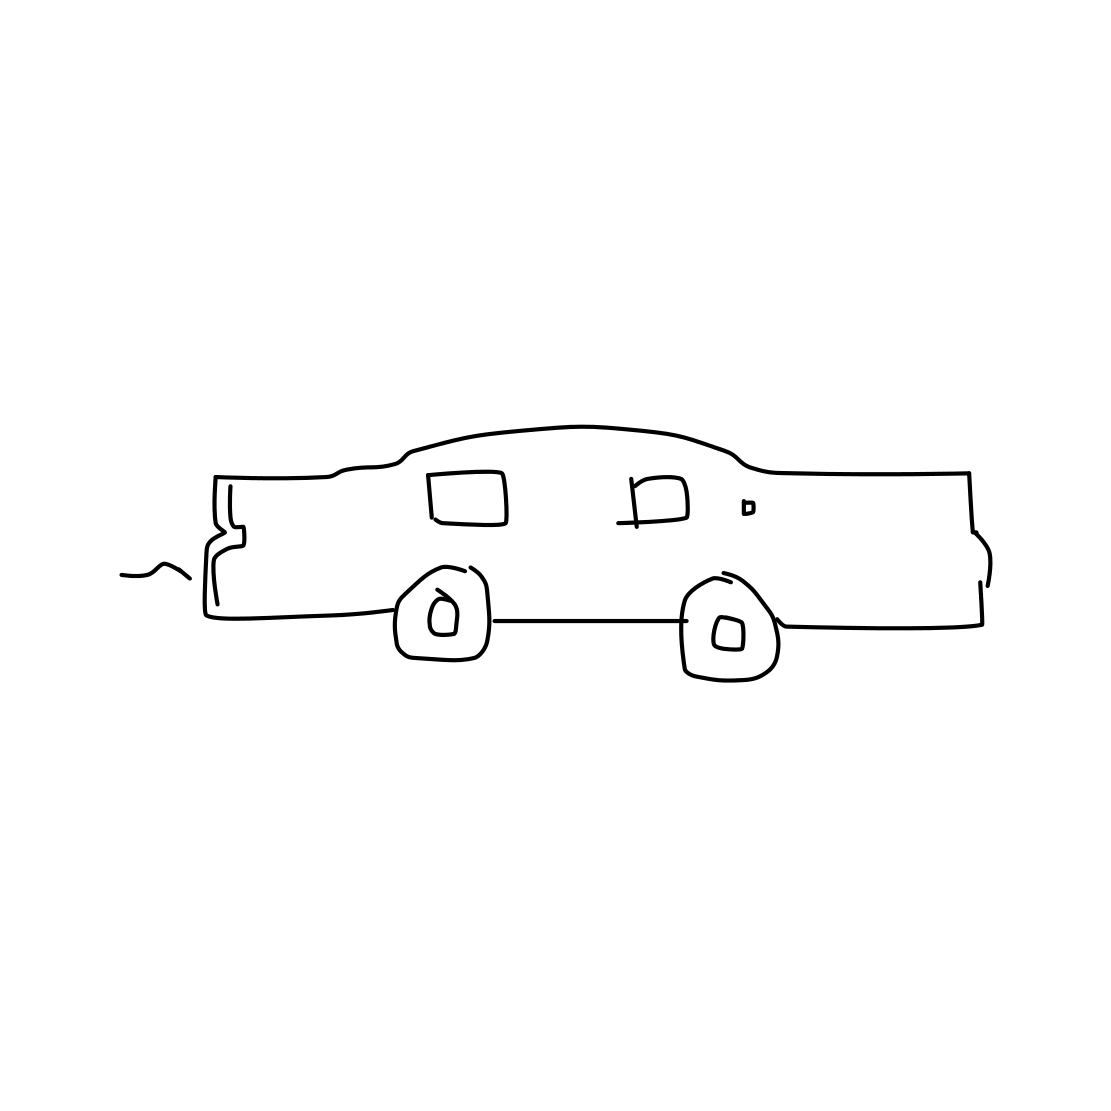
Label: race car